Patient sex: M
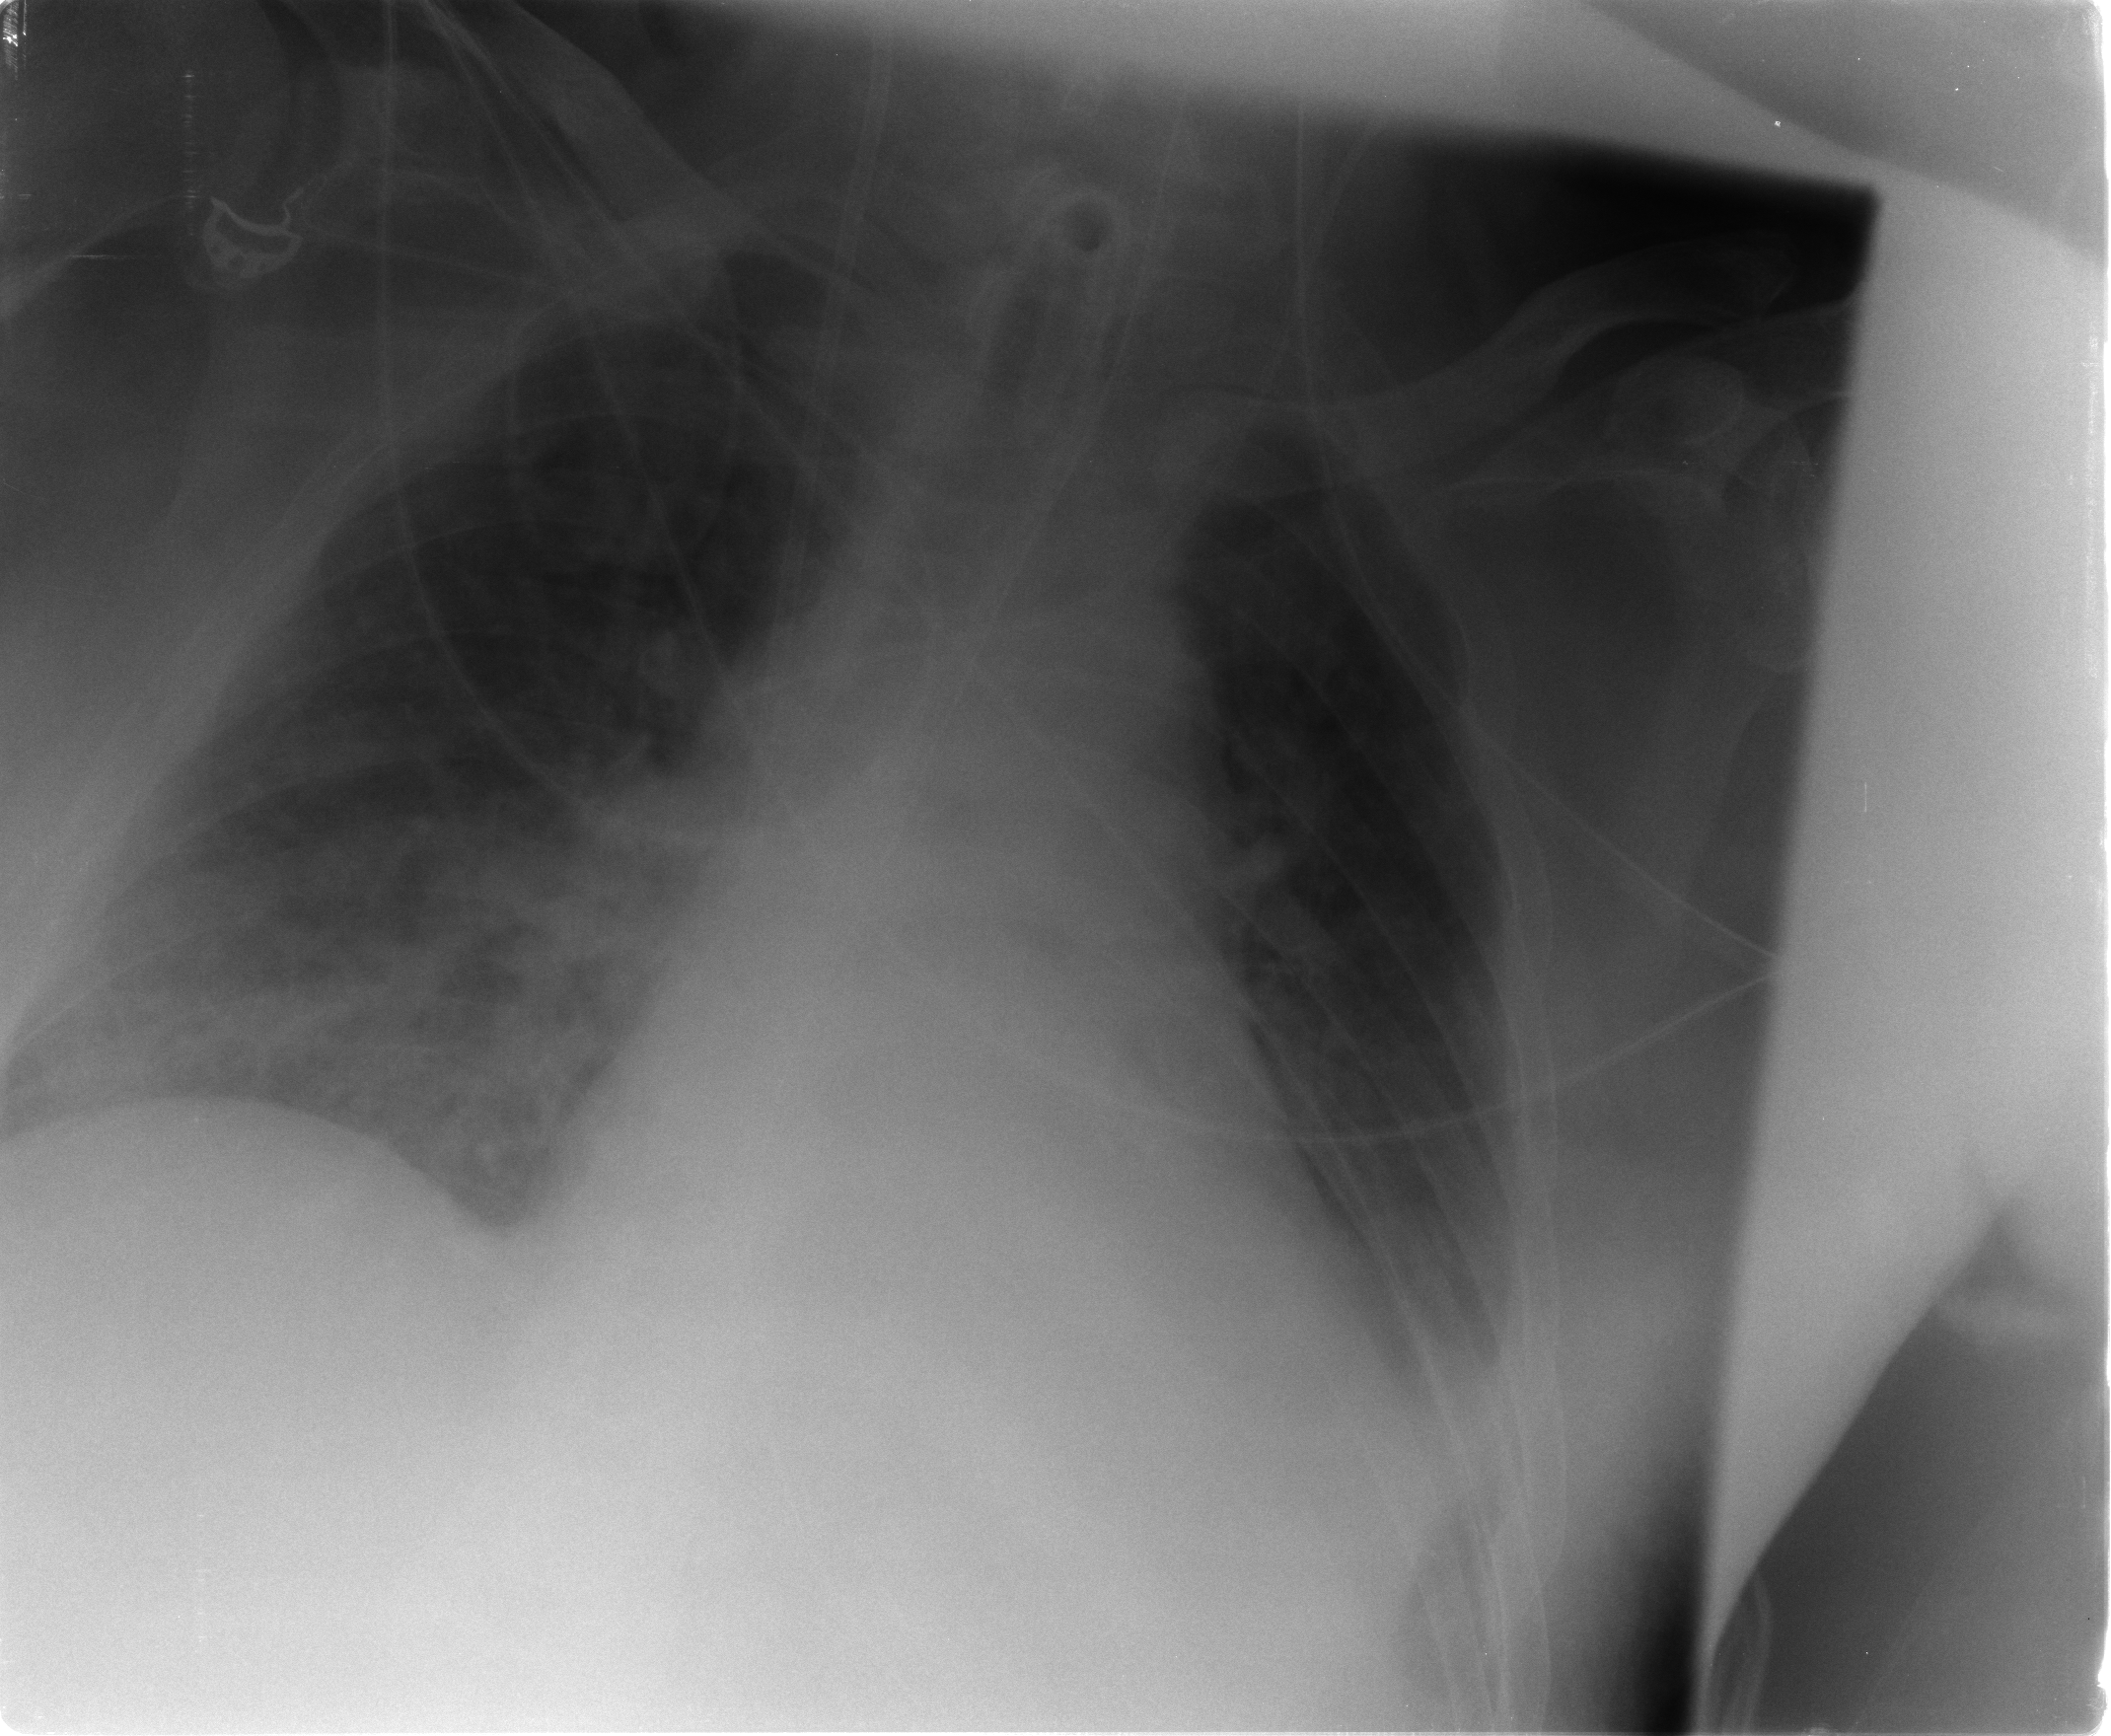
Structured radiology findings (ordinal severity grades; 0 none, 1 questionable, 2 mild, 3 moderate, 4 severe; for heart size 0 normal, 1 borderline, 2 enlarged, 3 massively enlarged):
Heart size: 2
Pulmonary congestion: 2
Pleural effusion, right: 0
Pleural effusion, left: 2
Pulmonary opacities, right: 0
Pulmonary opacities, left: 0
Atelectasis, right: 0
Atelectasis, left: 2